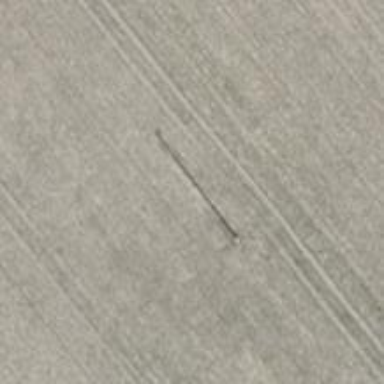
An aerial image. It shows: Power pole.